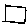
Label: square